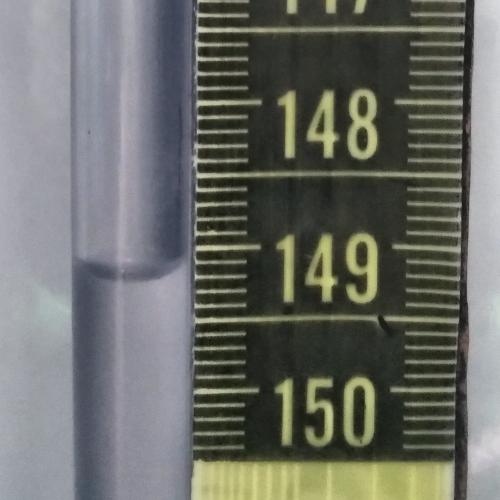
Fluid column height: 149.2 cm